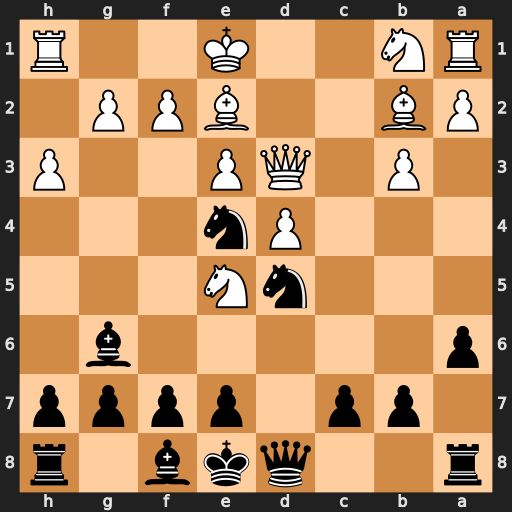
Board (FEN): r2qkb1r/1pp1pppp/p5b1/3nN3/3Pn3/1P1QP2P/PB2BPP1/RN2K2R
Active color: b
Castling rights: KQkq
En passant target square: -
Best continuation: Nxf2 Kxf2 Bxd3